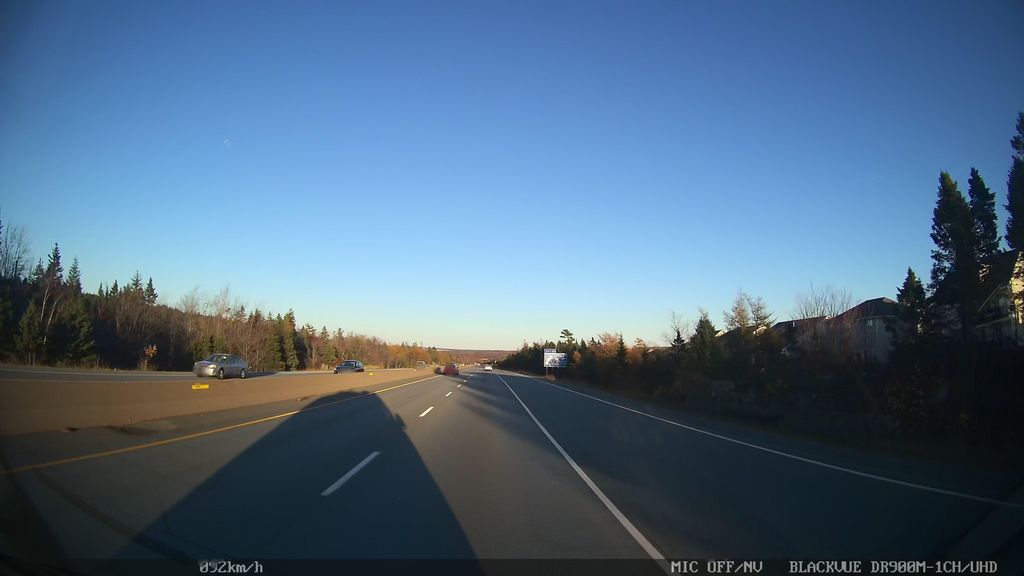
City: halifax